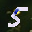
Label: 5